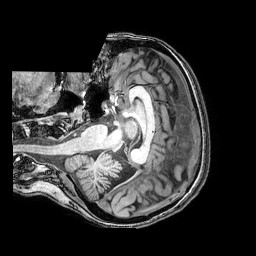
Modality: T1w
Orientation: axial
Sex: female
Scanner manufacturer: philips
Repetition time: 0.008091 s
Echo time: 0.0037 s